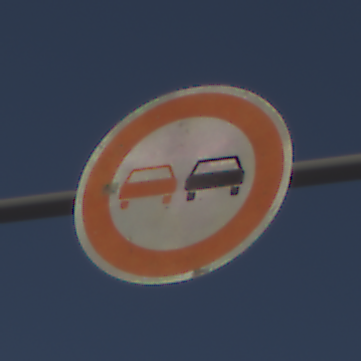
Verkehrszeichen: Ueberholverbot
Umgebung: Outdoor, Nature
Tageszeit: Midday
Wetter: PartlyCloudy
Licht: Natural
Jahreszeit: NotSpecified
Kontrast: HighContrast